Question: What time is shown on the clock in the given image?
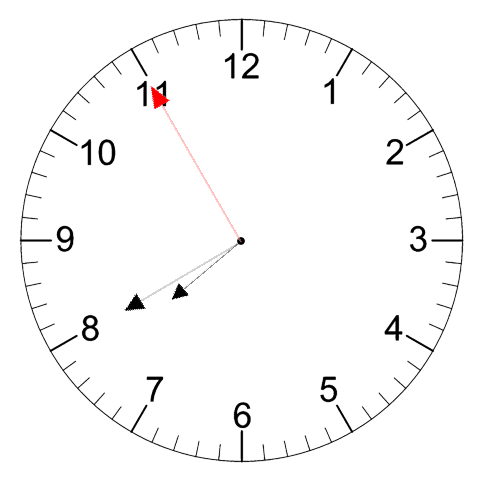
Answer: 07:39:55